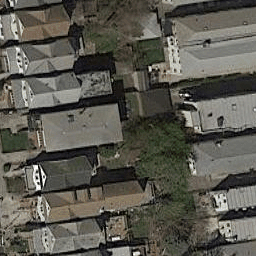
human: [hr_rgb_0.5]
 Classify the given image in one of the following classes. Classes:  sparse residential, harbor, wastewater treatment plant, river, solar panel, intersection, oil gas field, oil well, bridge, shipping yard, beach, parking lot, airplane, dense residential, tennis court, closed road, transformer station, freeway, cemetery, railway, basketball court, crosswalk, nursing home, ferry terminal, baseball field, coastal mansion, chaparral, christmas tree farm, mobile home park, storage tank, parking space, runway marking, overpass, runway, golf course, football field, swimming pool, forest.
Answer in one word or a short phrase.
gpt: dense residential